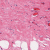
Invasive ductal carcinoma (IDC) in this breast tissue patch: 0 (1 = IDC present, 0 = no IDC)